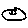
Label: smiley face